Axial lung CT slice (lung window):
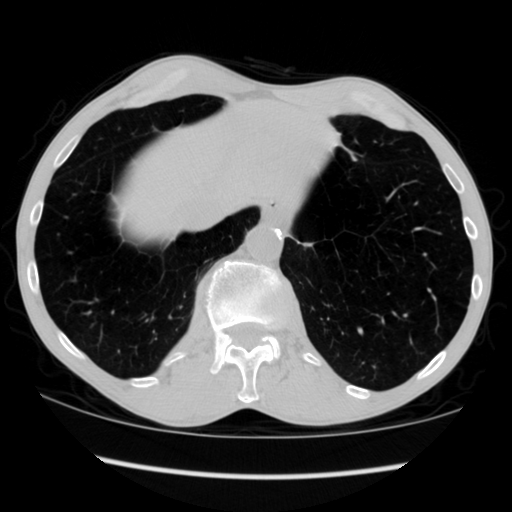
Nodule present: no